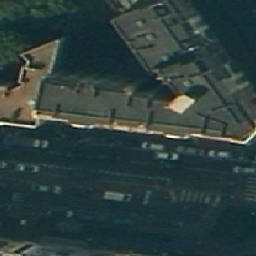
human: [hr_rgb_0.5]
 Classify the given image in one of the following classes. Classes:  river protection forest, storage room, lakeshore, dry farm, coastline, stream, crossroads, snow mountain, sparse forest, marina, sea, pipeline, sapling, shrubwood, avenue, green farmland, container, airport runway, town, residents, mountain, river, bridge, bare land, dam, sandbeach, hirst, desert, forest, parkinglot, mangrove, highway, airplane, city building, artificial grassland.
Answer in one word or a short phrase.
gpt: city building